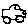
Label: car